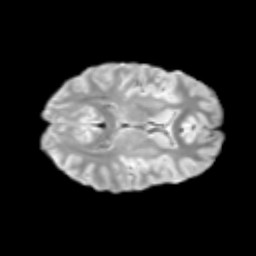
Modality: T2w
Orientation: axial
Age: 14
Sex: female
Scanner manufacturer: siemens
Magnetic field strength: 3 T
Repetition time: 3.8 s
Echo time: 0.07 s